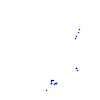
Particle: proton